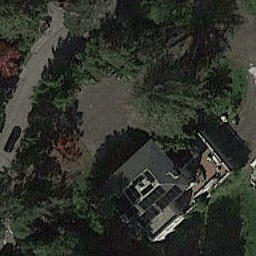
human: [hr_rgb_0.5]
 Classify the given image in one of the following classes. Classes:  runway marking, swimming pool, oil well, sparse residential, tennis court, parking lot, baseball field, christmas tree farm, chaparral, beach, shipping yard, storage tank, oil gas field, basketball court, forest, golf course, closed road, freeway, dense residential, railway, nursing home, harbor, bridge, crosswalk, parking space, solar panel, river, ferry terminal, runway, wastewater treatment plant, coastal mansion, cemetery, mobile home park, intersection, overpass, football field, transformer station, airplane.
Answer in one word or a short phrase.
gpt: sparse residential